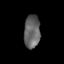
Tissue: skin
Cell type: Epithelial cells
Senescence score: 0.2244
Nuclear area (px): 522
Mean DAPI intensity: 99.439